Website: slack
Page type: billing-address
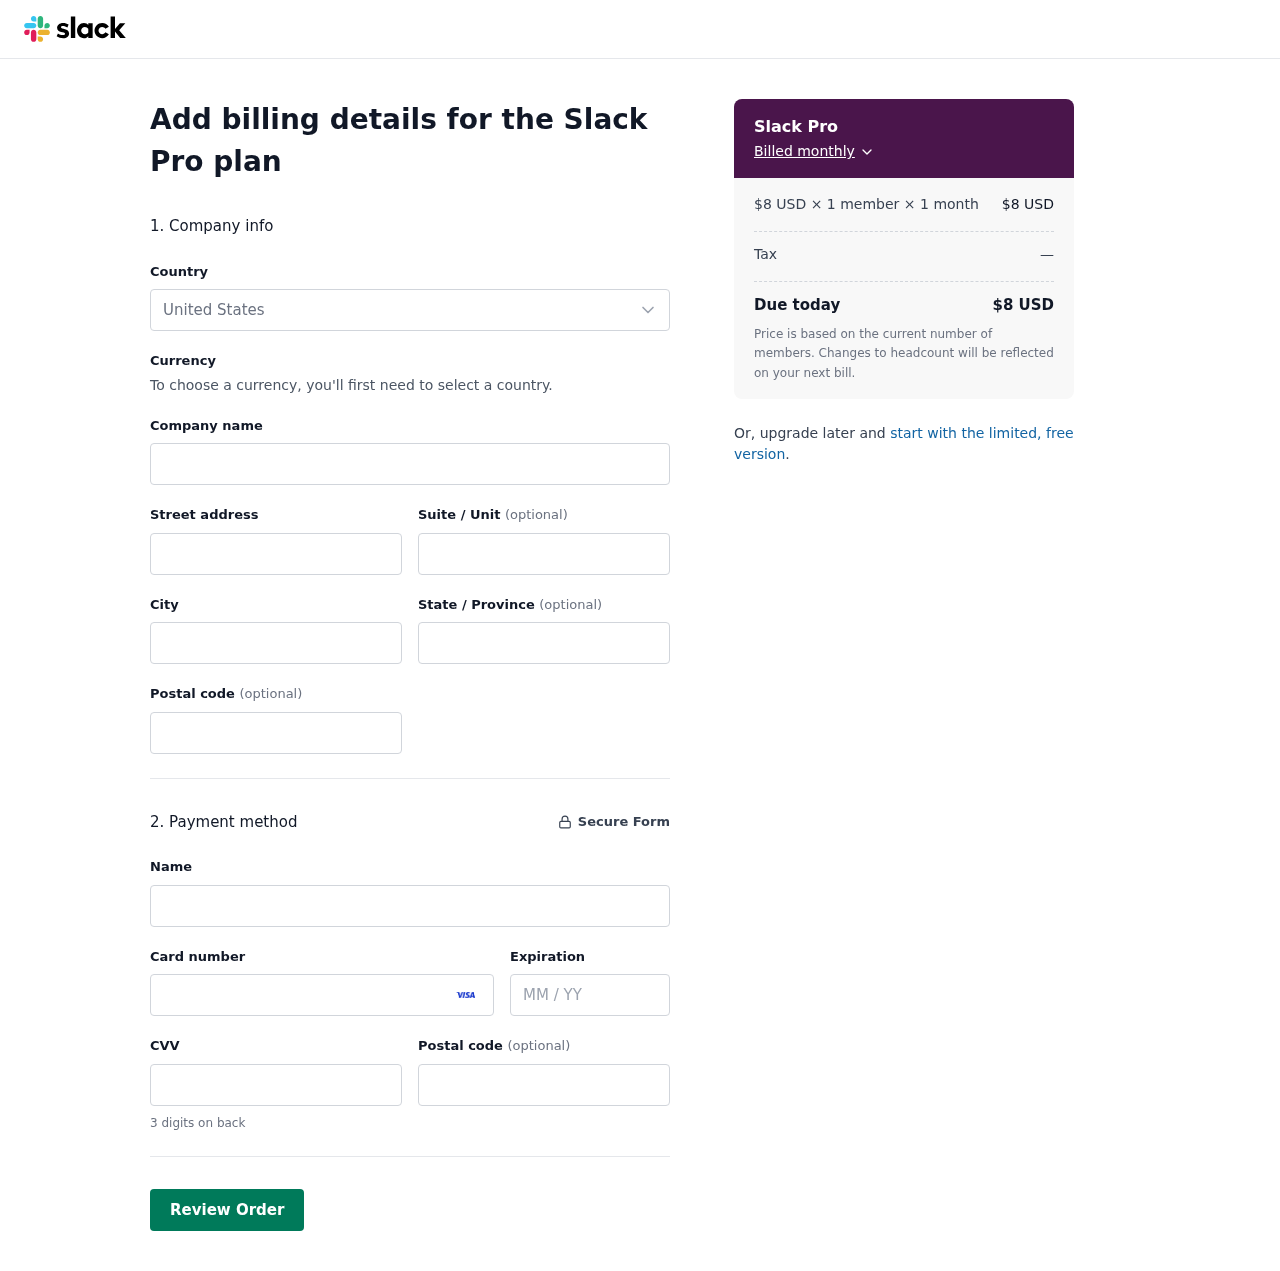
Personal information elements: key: PII_CARD_CVV
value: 263
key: PII_CARD_EXPIRY
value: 03/29
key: PII_CARD_NUMBER
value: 4950 7958 4021 8843
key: PII_CITY
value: South Daniel
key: PII_COUNTRY
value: United States
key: PII_FULLNAME
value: Crystal Leach
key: PII_POSTCODE
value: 73796
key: PII_STATE
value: Michigan
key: PII_STREET
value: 6405 Brian Ports
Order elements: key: ORDER_PLAN_PRICE
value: $8 USD
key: ORDER_NUM_MEMBERS
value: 1 member
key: ORDER_NUM_MONTHS
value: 1 month
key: ORDER_SUBTOTAL
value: $8 USD
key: ORDER_TAX
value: —
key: ORDER_TOTAL
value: $8 USD